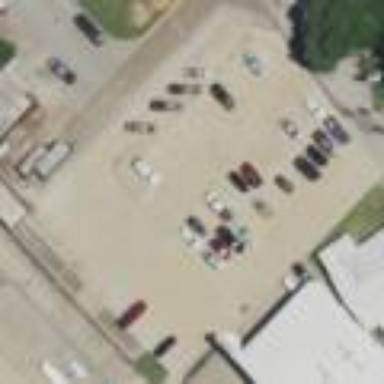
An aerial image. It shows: Concrete parking area.